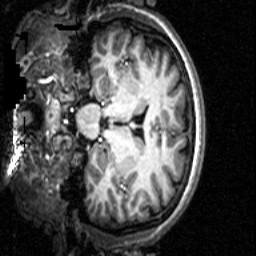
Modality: T1w
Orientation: coronal
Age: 22
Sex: female
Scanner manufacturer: siemens
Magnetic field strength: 2.894 T
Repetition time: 2.3 s
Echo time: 0.0021 s